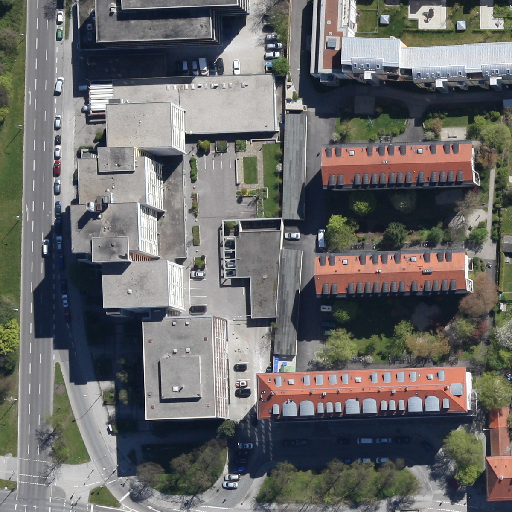
Referring expression: sidewalk